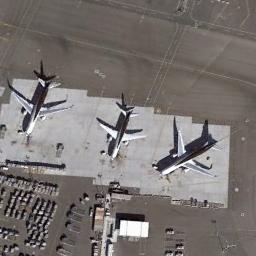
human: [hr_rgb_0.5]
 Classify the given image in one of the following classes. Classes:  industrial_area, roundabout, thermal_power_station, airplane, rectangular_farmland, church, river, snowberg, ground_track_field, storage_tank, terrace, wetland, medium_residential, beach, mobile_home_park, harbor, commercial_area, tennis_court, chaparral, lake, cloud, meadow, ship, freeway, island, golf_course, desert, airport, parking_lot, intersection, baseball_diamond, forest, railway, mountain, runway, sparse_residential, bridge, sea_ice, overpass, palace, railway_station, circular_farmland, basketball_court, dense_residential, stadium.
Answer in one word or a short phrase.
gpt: airplane